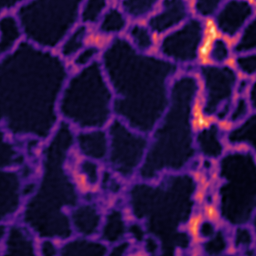
Label: Super-resolution ER image